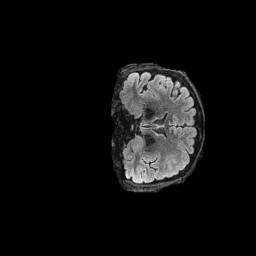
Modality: FLAIR
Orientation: coronal
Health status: ill
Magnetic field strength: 3 T